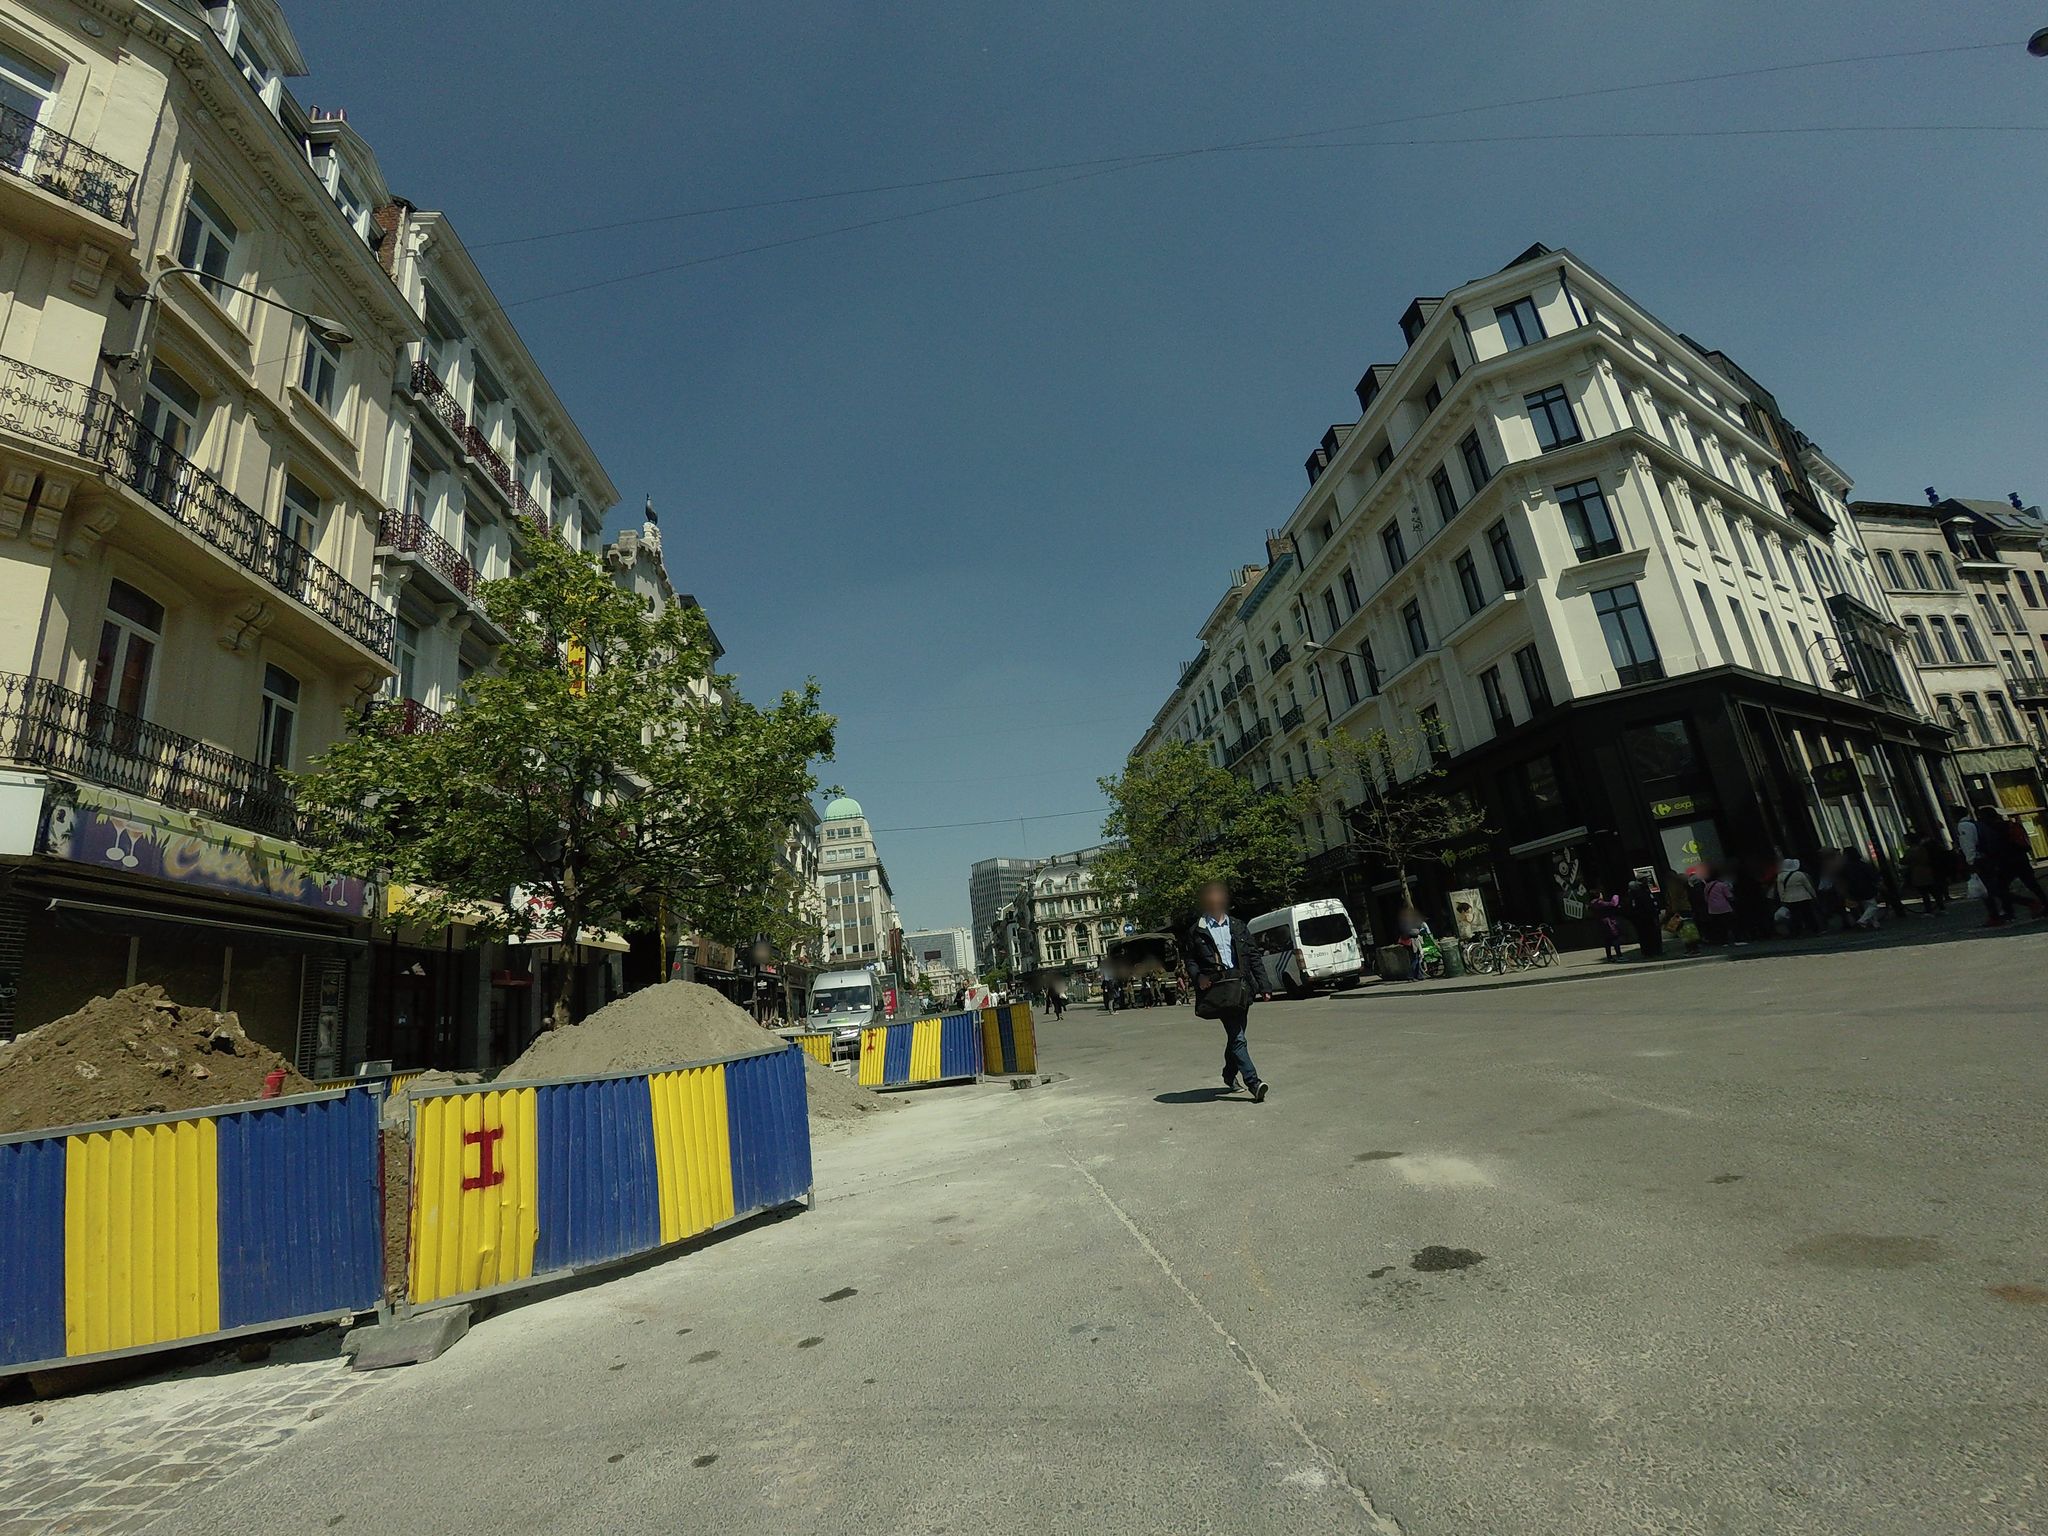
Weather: clear
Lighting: day
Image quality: good
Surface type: driving surface
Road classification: steps, footway
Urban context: urban centre
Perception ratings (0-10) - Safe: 3.31, Lively: 6.69, Beautiful: 3.13, Boring: 3.51, Depressing: 8.23, Wealthy: 4.54